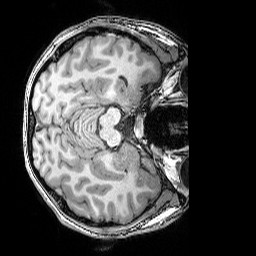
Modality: T1w
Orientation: axial
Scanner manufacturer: siemens
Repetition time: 2.25 s
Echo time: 0.00418 s